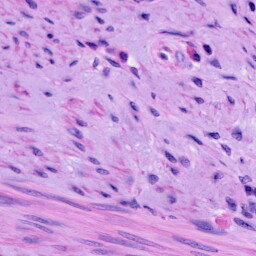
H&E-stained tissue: Cervix